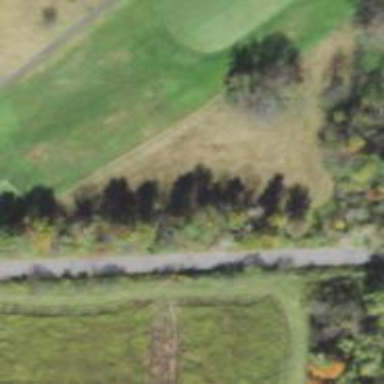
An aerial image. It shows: Golf rough area.